Question: In my app I am determining network changes as they occur. I have some sample code that I was using but I would like to format the resulting string in a certain manner
'''
string change = string.Empty;
switch (e.NotificationType)
{
case NetworkNotificationType.InterfaceConnected:
change = "Connected to ";
break;
case NetworkNotificationType.InterfaceDisconnected:
change = "Disconnected from ";
break;
case NetworkNotificationType.CharacteristicUpdate:
change = "Characteristics changed for ";
break;
default:
change = "Unknown change with ";
break;
}
string changeInformation = String.Format(" {0} {1} {2} ({3})",
DateTime.Now.ToString(), change, e.NetworkInterface.InterfaceName,
e.NetworkInterface.InterfaceType.ToString());
// We are making UI updates, so make sure these happen on the UI thread.
Dispatcher.BeginInvoke(() =>
{
Changes.Add(changeInformation); //Changes contains the changeInformation
});
'''
Currently the result looks like

but this is not formatted well at all, and tends to get jumbled at times. I'd like to be able to format it so that 'DateTime.Now.ToString()' is on the top line, then the 'change' on the next line, followed by 'e.NetworkInterface.InterfaceName' and 'e.NetworkInterface.InterfaceType.ToString()'. How could I do this?
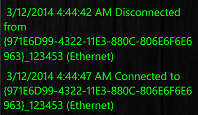
Answer: Use either explicit '
' or better still, 'Environment.NewLine', e.g.
'''
String.Format(" {0}{1}{2}{3}{4}({5})",
DateTime.Now, Environment.NewLine,
change, Environment.NewLine,
e.NetworkInterface.InterfaceName,
e.NetworkInterface.InterfaceType);
'''
Note also that you don't need a naked '.ToString()' in the parameters - this is implied in 'String.Format()'